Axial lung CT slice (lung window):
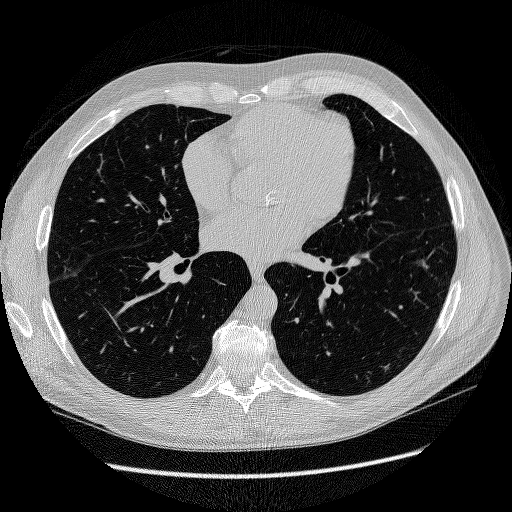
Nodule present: no